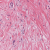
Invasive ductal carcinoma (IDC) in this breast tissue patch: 1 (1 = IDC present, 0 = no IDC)